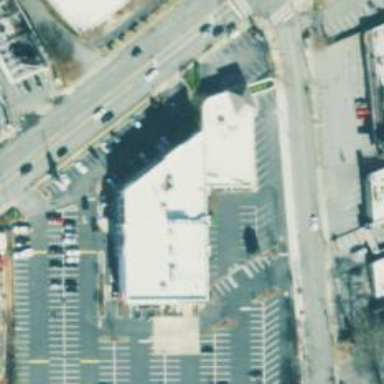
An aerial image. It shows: Pharmacy providing healthcare services.